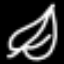
Label: leaf